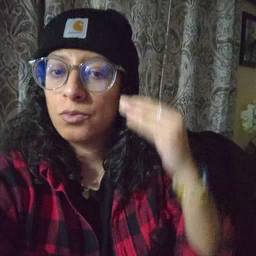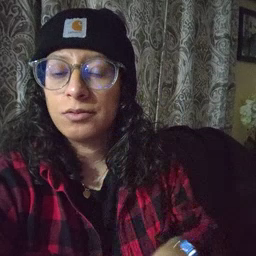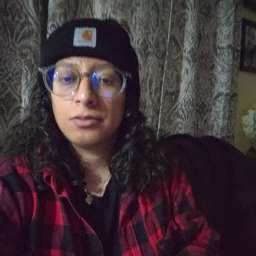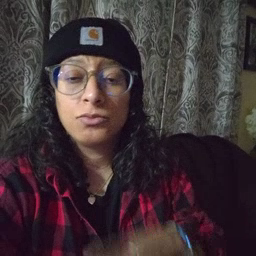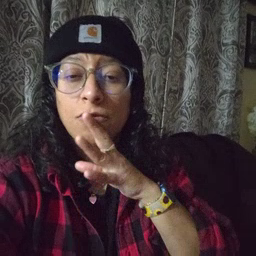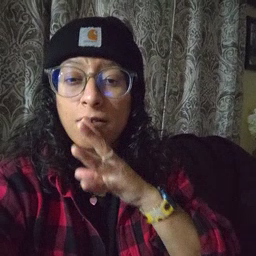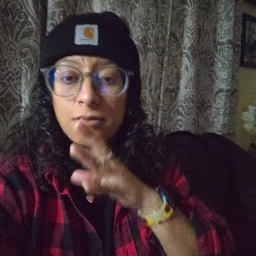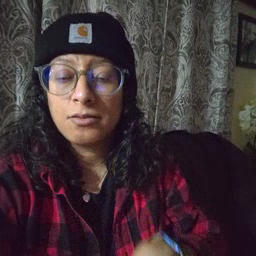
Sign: talk